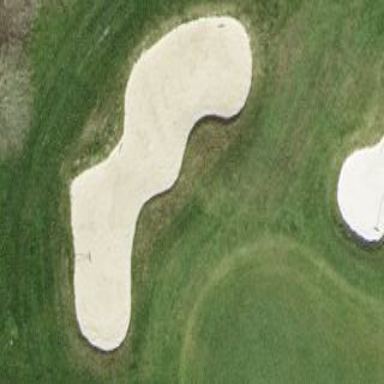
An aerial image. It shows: Golf bunker filled with natural sand.